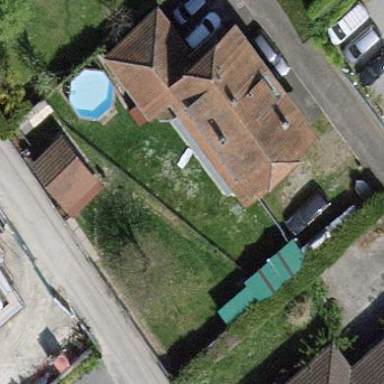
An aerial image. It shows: Garden enclosed by fence.